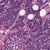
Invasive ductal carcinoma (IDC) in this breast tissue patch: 1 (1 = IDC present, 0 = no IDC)